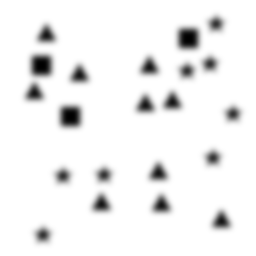
Squares: 3
Triangles: 10
Stars: 8
Total shapes: 21